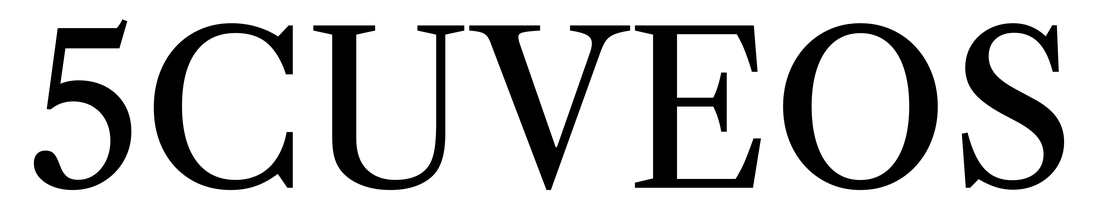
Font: LibreCaslonText_Regular